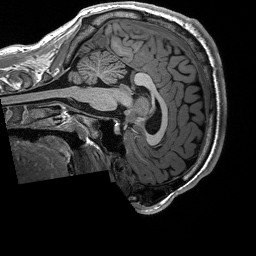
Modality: T1w
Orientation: sagittal
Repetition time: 8 s
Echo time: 0.066 s